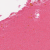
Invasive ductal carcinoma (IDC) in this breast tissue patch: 0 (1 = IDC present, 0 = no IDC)